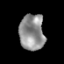
Tissue: prostate
Cell type: T cells
Senescence score: 0.3506
Nuclear area (px): 874
Mean DAPI intensity: 145.723